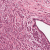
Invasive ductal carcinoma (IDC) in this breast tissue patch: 1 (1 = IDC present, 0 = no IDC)